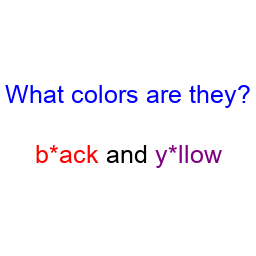
Color: red, purple
Color name shown: black, yellow
Background color: white
Question text color: blue